Question: So, all I'm trying to do is submit a few values to a database from form input.
I have a controller :
'''
<?php
class Clientcreation extends CI_Controller
{
function index(){
$this->load->view('files/header',$clientRegistration);
$this->load->view('files/navigation');
$this->load->view('pages/clientcreation');
$this->load->view('files/footer');
## validation rules here working fine.
$this->form_validation->set_rules($RegistrationRequiredFields);
## Perform Validation
if ($this->form_validation->run() == FALSE){
echo validation_errors(); ## show the errorneous fields
}
else{
#### load :: models
$this->load->model('pages/clientcreationmodel','',TRUE);
## get [hashed] inputted pass and submit.
$this->Clientcreationmodel->hashed_client_pass_and_submit();
# then, load success page:
$this->load->view('pages/success/clientRegistrationSuccess');
}
}
}
'''
a model :
'''
<?php
class Clientcreationmodel extends CI_Model{
function __construct()
{
// Call the Model constructor
parent::__construct();
}
function hashed_client_pass_and_submit(){
## create hashed version of client inputted [pass]
/*
$initialVal = $_POST['pass'];
$HashedPassVal = hash('sha512', $initialVal);
$SaltValue = mcrypt_create_iv(10, MCRYPT_DEV_URANDOM);
$finalHashedValue = $HashedPassVal.$SaltValue;
*/
## process and insert into db
$this->input->post('email', TRUE);
$this->input->post('pass', TRUE);
$this->input->post('fname', TRUE);
$this->input->post('lname', TRUE);
$this->input->post('title', TRUE);
$this->input->post('co', TRUE);
$this->input->post('phone', TRUE);
$this->input->post('state', TRUE);
$this->input->post('numapps', TRUE);
$this->input->post('versCntrl', TRUE);
$this->input->post('testFreq', TRUE);
$this->input->post('submit');
$this->db->insert('client', $this);
}
}
?>
'''
a view :
'''
<?php
echo form_open('index/pages/clientcreation',$CustCreationFormAttr);
echo form_label('Email: ','email');
echo form_input($CustCreationEmail);echo '<br>';
echo form_label('Password: ', 'pass');echo '<br>';
echo form_password($CustCreationPassword);echo '<br>';
echo form_label('Password Confirm: ', 'passConf');echo '<br>';
echo form_password($CustCreationConfPassword);echo '<br>';
echo form_label('First Name: ','fname');echo '<br>';
echo form_input($CustCreationFirstName);echo '<br>';
echo form_label('Last Name: ','lname');echo '<br>';
echo form_input($CustCreationLastName);echo '<br>';
echo form_label('Title: ', 'title');echo '<br>';
echo form_input($CustCreationClientTitle);echo '<br>';
echo form_label('Company: ', 'co');echo '<br>';
echo form_input($CustCreationCompany);echo '<br>';
echo form_label('Phone: ','phone');echo '<br>';
echo form_input($CustCreationPhone);echo '<br>';
echo form_label('State: ','state');echo '<br>';
echo form_dropdown('states',$CustCreationState,'Alabama');echo '<br>';
echo form_label('Number of Applications: ','numapps');echo '<br>';
echo form_input($CustCreationNumApps);echo '<br>';
echo form_label('Version Control: ','versCntrl');echo '<br>';
echo form_dropdown('versCntrl',$CustCreationVerCntrl,'Subversion'); echo '<br>';
echo form_label('How often do you test? ','testFreq');echo '<br>';
echo form_dropdown('freq',$CustCreationTestFreq,'Daily');echo '<br>';
echo form_submit($CustCreationSubmit,'Submit');
?>
'''
but after i submit I get the following error:

Is it throwing this error because the file clientcreationmodel.php isnt the same naming convention of clientcreation.php as with the view and controller ?
If I try to modify the model class in the model as 'class Classcreation extends CI_Model{}' it throws the error: 'Fatal error: Cannot redeclare class Clientcreation' . What should I do here?
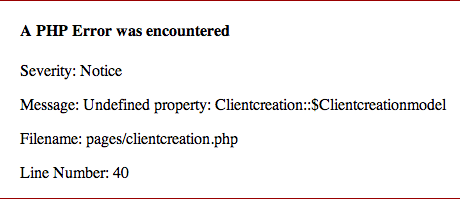
Answer: once you load your model, you will spell the instance with a lowercase c
so in your controller, it would be
'''
$this->clientcreationmodel->hashed_client_pass_and_submit();
'''
notice its lowercase now.
also, the loader for the models second parameter shouldn't be '' and you don't need to set the 3rd parameter at all. You can do this and it should work fine. The second parameter is used to set a different object name than default. So this should work fine.
'''
$this->load->model('pages/clientcreationmodel');
'''